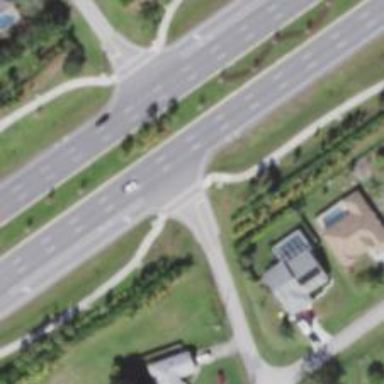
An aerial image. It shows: Marked crossing on the road.